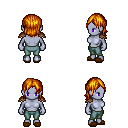
a pixel art fantasy rpg character, female body template, dark elf, purple skin, leather shoulder armor, teal pants, dark blonde long bangs hairstyle, brown slippers, four views (front, back, left, right), 2x2 character sprite sheet, small pixel art, hard edges, no anti-aliasing